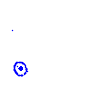
Particle: pion